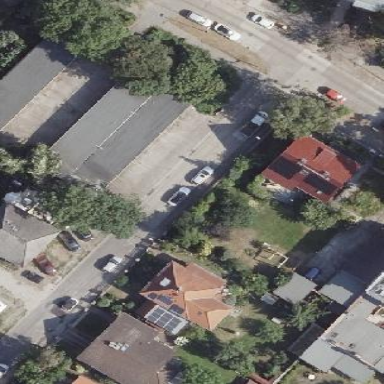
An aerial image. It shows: Group of garages.